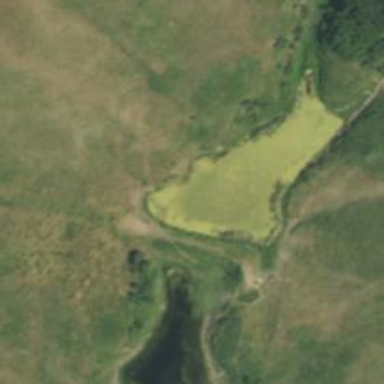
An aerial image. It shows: Reservoir.